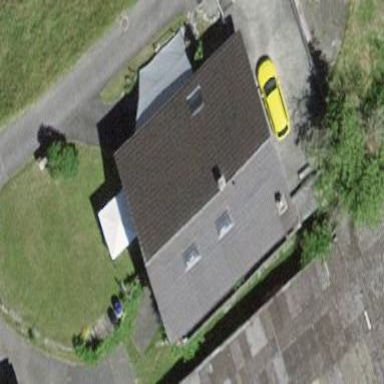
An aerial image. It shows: Residential building.